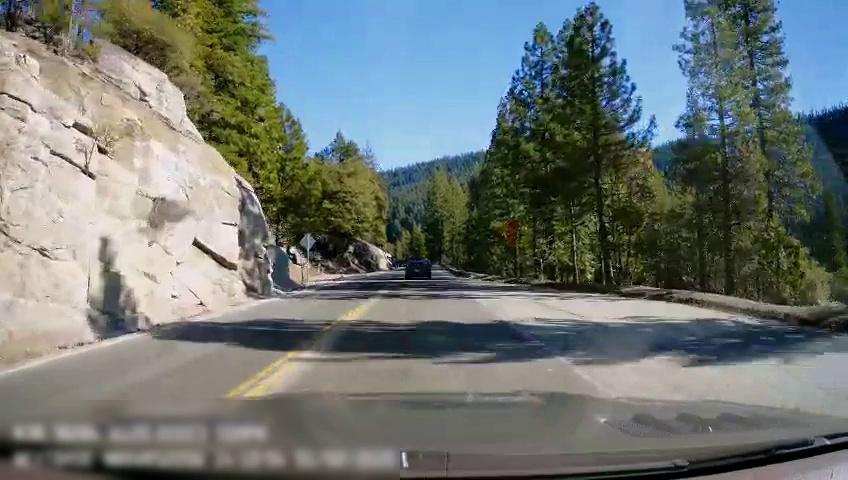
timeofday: Day
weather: Sunny
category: Drivable Space
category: Vehicles | Car
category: Lanes | Opposite Lane
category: Lanes | Current Lane
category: Lanes | Opposite Lane
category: Lanes | Current Lane
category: Traffic | Signs